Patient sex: F
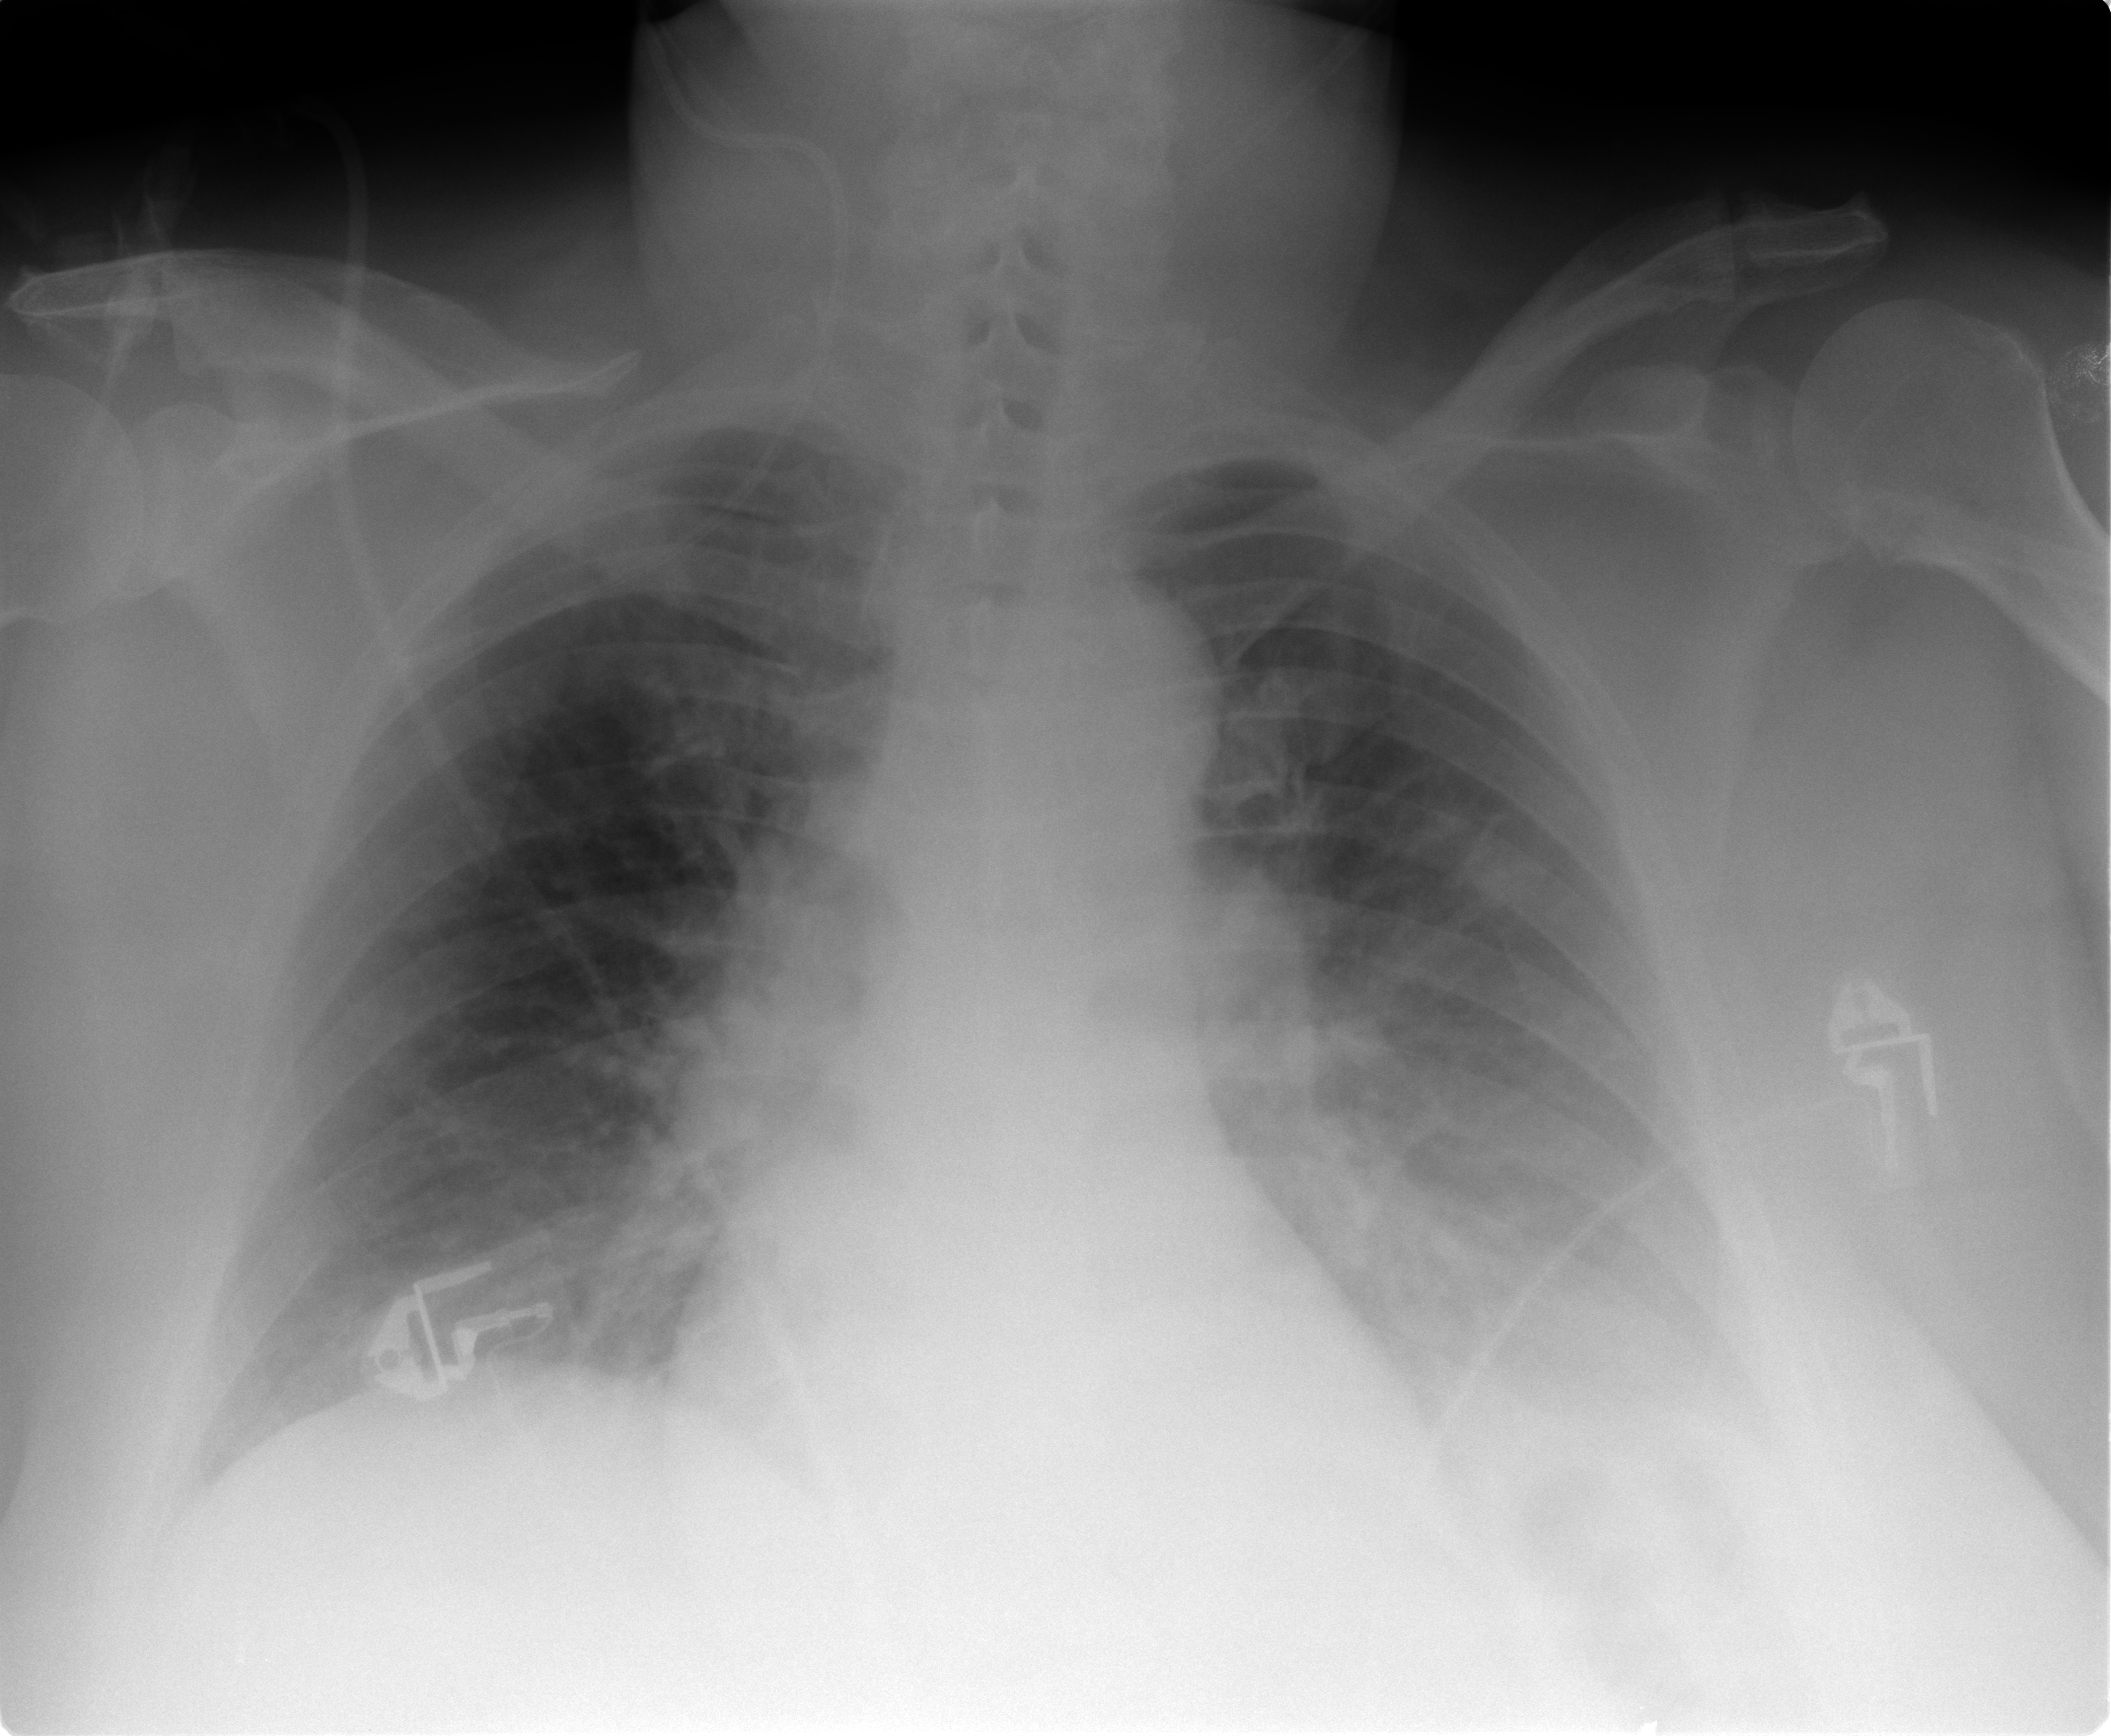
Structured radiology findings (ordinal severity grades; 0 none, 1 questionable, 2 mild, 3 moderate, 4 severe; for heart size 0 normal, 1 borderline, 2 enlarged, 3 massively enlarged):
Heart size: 0
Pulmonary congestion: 2
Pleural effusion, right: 0
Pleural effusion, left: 2
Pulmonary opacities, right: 0
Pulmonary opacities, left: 0
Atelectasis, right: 0
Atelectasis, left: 2